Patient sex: F
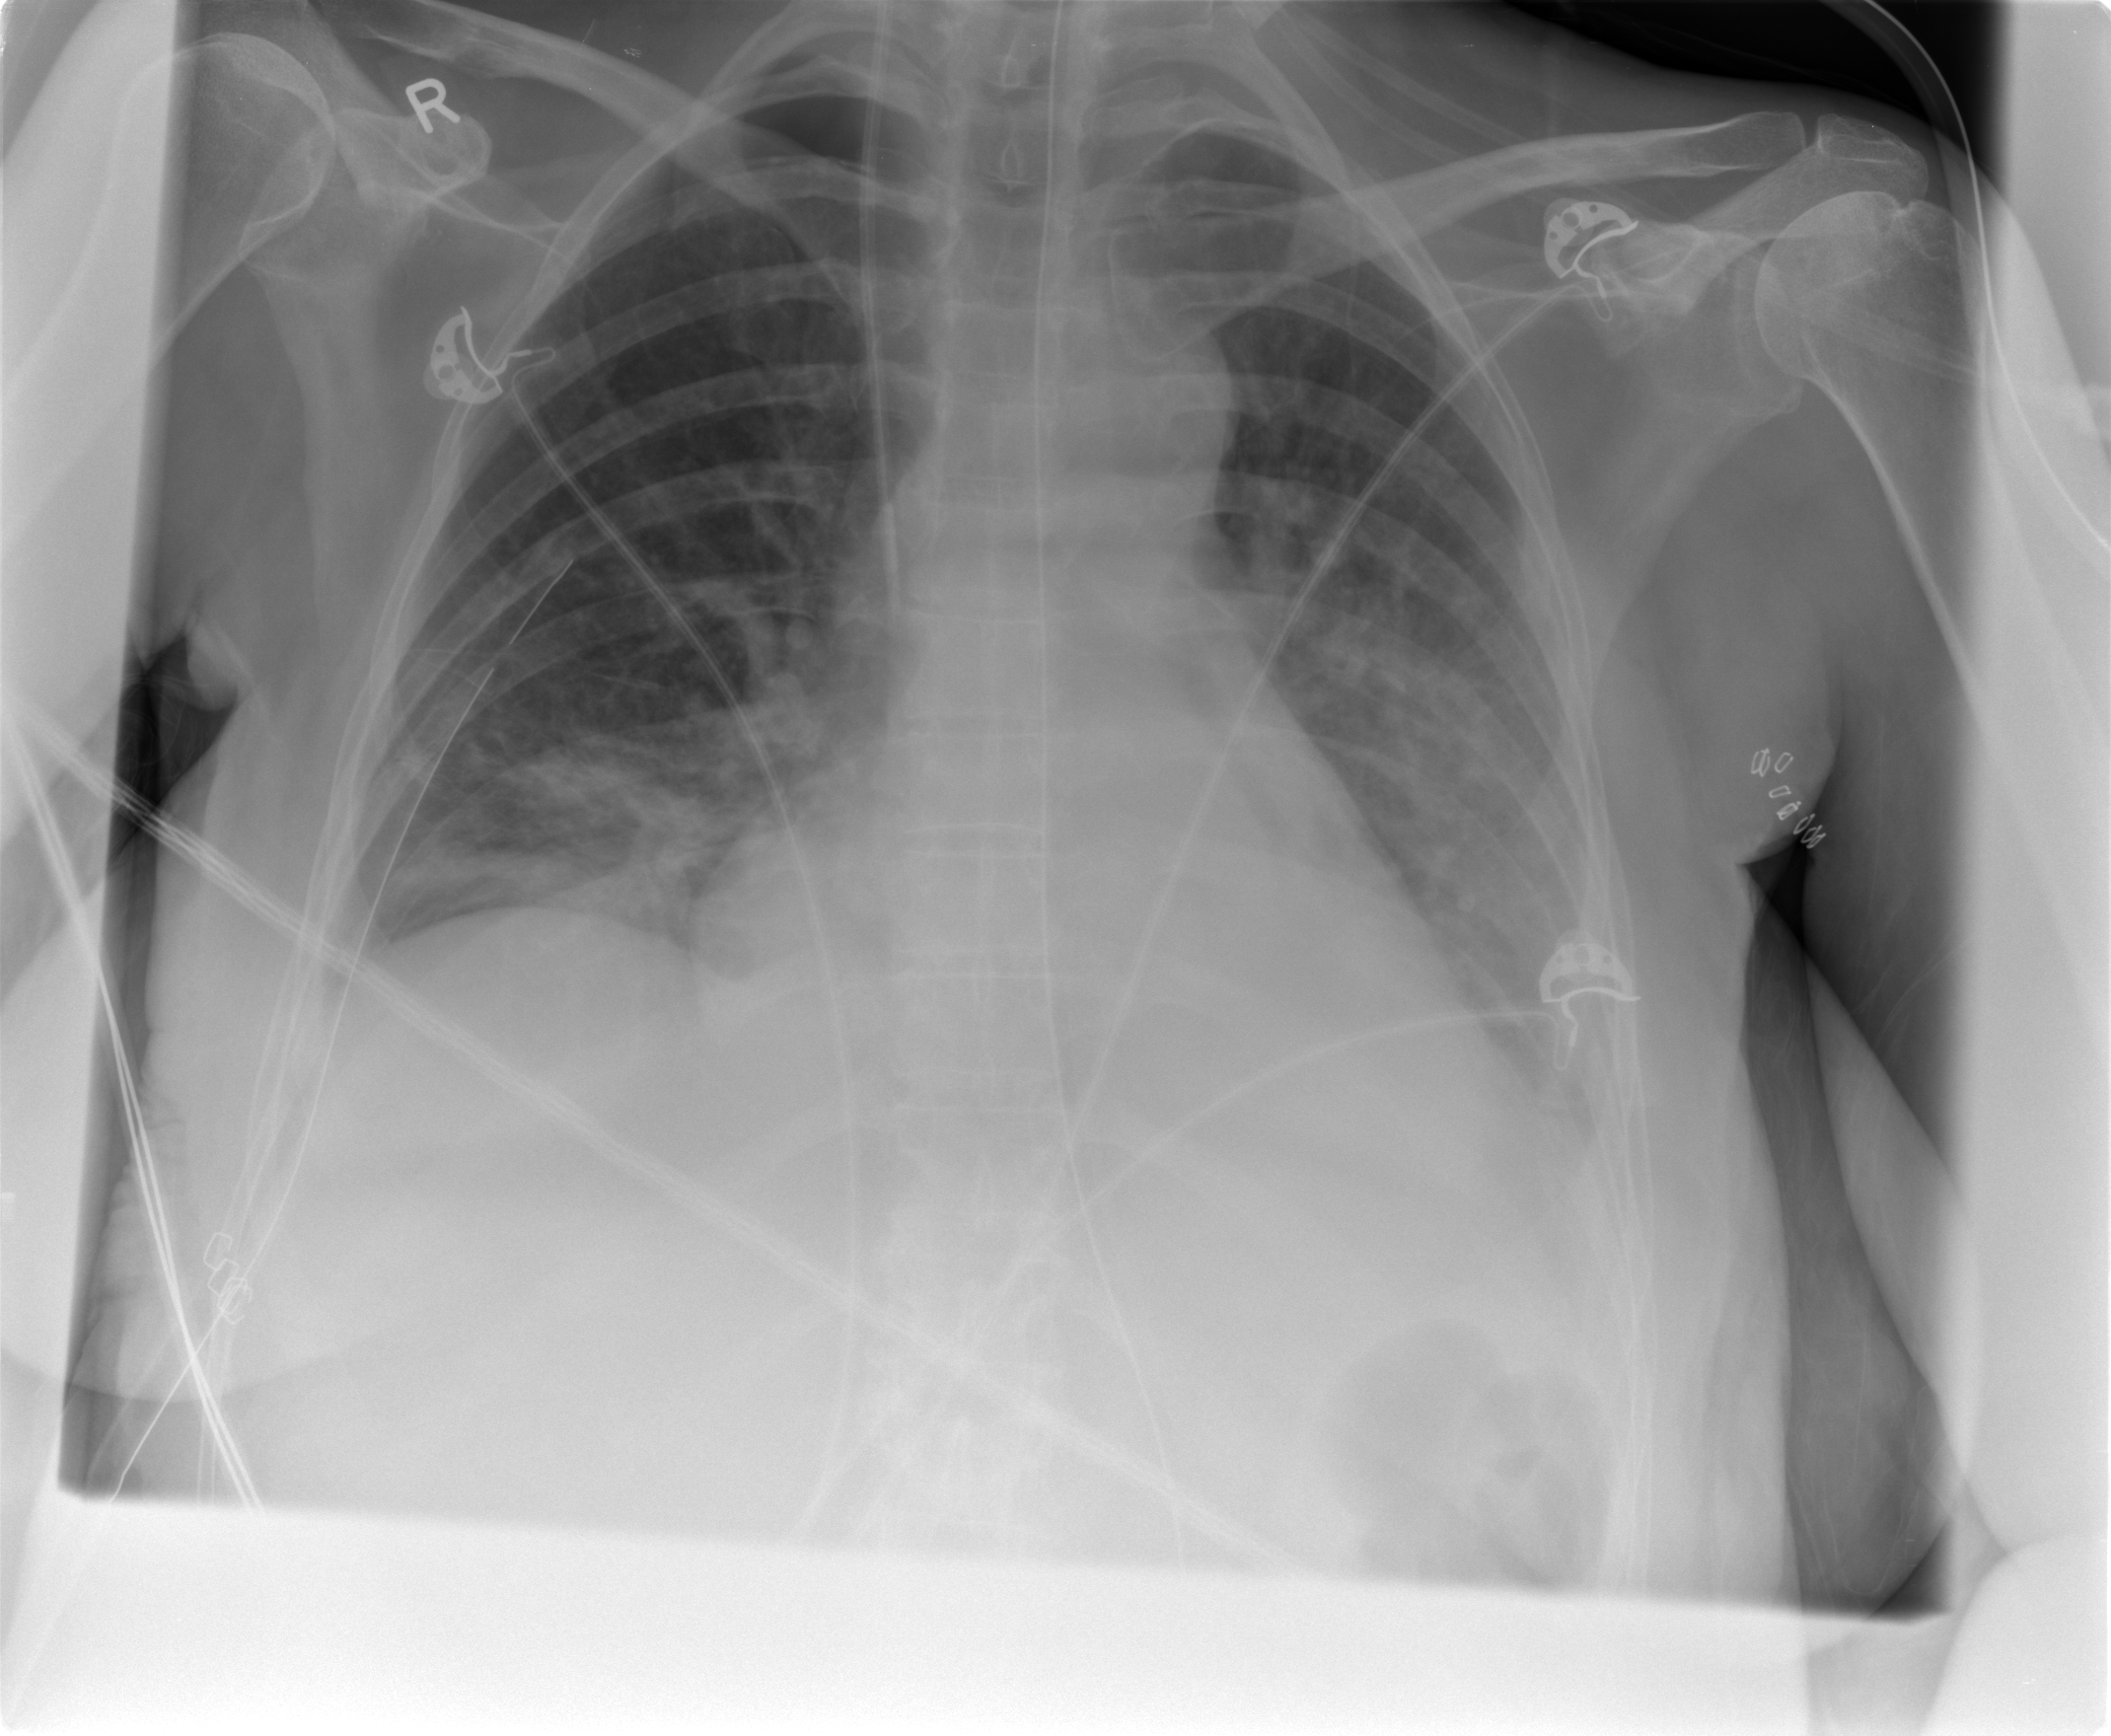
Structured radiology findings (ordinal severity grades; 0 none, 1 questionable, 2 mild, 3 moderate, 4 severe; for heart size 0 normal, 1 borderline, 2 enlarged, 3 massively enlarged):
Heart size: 2
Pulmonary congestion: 2
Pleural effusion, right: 0
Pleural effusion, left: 2
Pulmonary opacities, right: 2
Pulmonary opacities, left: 1
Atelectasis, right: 2
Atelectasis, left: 2